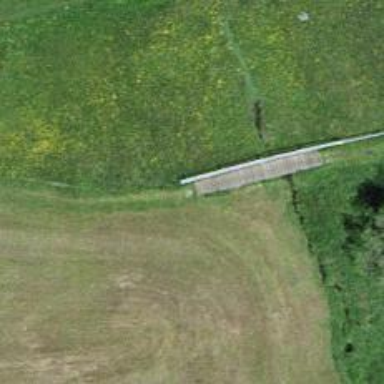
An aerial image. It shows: Path on bridge.